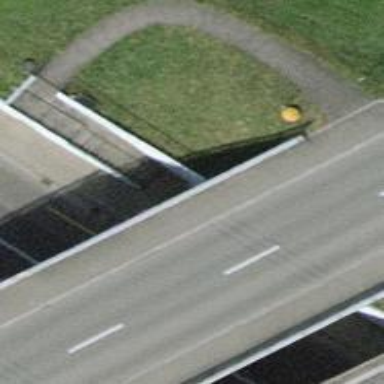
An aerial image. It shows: Sidewalk that goes through tunnel.